Question: I have upgraded to Android Studio 0.8.14 and moved my sdk folder as instructed (to ~/android-sdk). When I opened an old project, I was never prompted to update the sdk location, and Now my project has all these build errors like 'package android.content does not exist'.
I have opened up Project Structure to try to correct the problem but I don't know what I'm doing in here and the <URL> of
> opening up the Project Structure Dialog and selecting the SDK Location
tab
is a little underwhelming. Below is a screenshot of my Project Structure where I have seemingly updated the sdk to the new correct location:

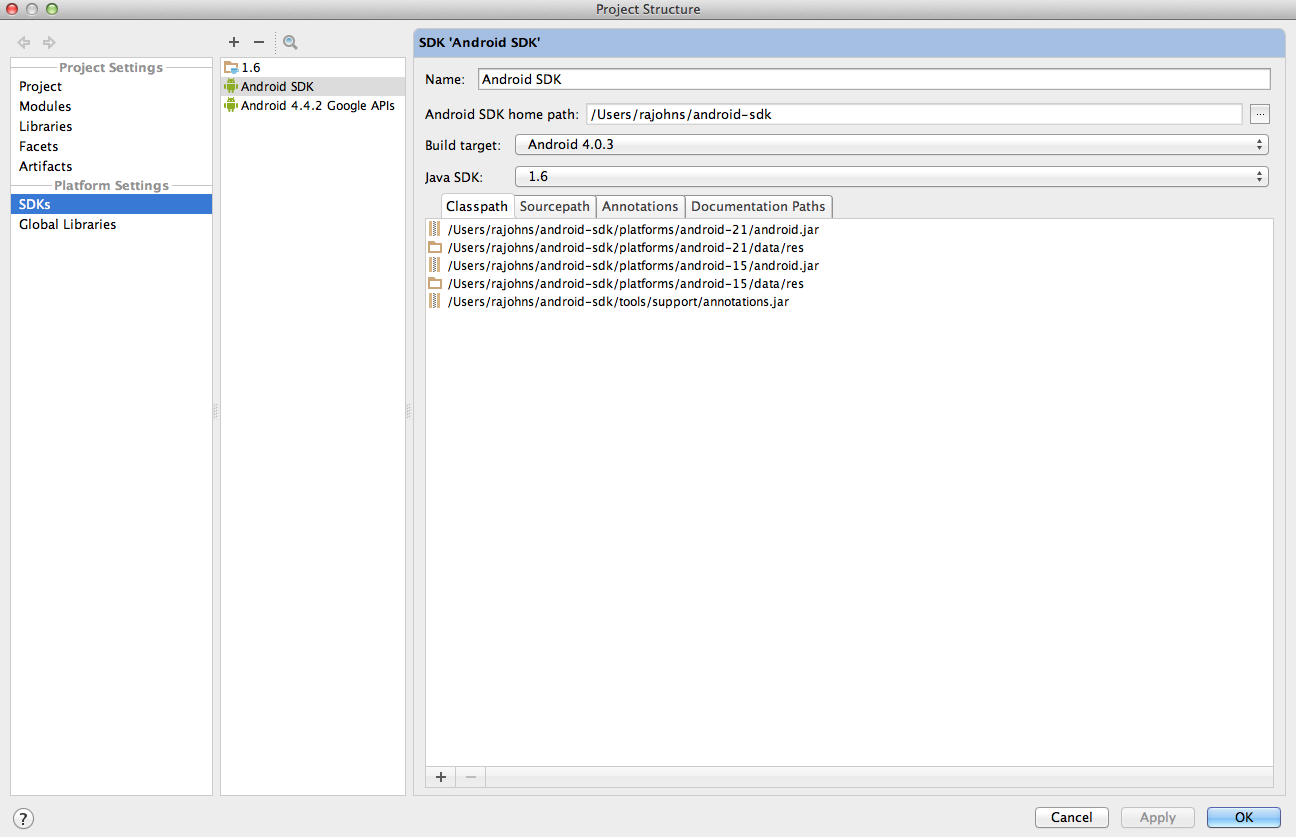
Answer: The solution for me was to point my module's sdk to the new sdk I had just created: